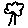
Label: tree